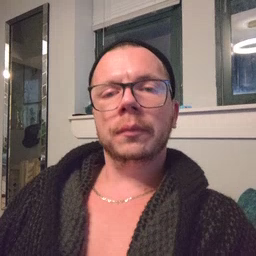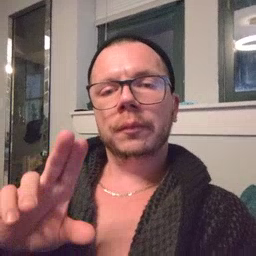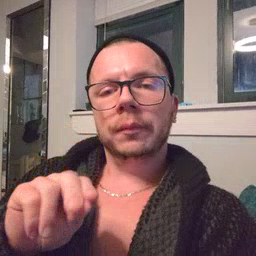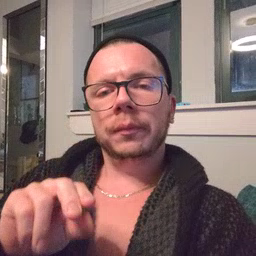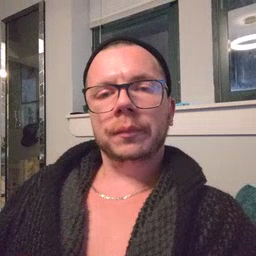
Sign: no